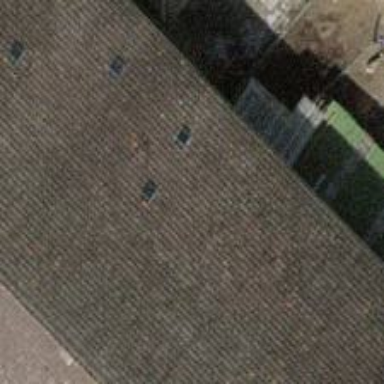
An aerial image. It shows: View of roof of building.